Question: I am making use of the 'UIWebView' to render some HTML. However, although the width of my webview is 320 my HTML is still shown full width and can be scrolled horizontally.
I want to achieve the same thing the native mail application achieves which is it fits all content within that width without zooming out - how does the native mail application render HTML like this?
## Update
I thought making use of the viewport meta tag will help, but I couldn't get this to work.
This is what is happening:

As you can see the content does not fit the device width. I've tried so many combinations of 'viewport' meta tag. The below is an example of what happens when I try Martins suggestion.
Original HTML is can be found <URL>.
The way this HTML is rendered by the <URL>.
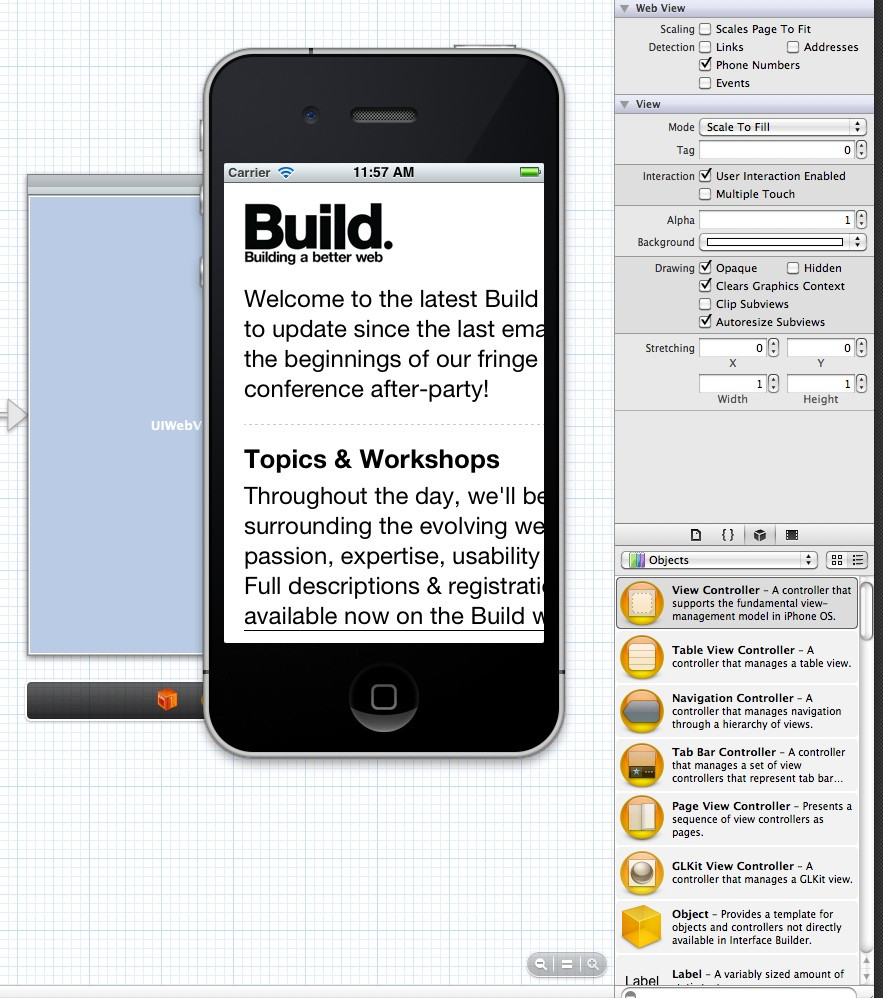
Answer: Here's what you do:
In your UI controller that owns the web view, make it a 'UIWebViewDelegate'.
Then where you set the URL to load, set the delegate as the controller:
'''
NSString *urlAddress = @"http://dl.dropbox.com/u/50941418/2-build.html";
NSURL *url = [NSURL URLWithString:urlAddress];
NSURLRequest *requestObj = [NSURLRequest requestWithURL:url];
[webView loadRequest:requestObj];
webView.delegate = self;
'''
And finally implement the 'webViewDidFinishLoad:' to correctly set the zoom level:
'''
- (void)webViewDidFinishLoad:(UIWebView *)theWebView
{
CGSize contentSize = theWebView.scrollView.contentSize;
CGSize viewSize = theWebView.bounds.size;
float rw = viewSize.width / contentSize.width;
theWebView.scrollView.minimumZoomScale = rw;
theWebView.scrollView.maximumZoomScale = rw;
theWebView.scrollView.zoomScale = rw;
}
'''
Option B, you can try to alter the HTML (this example does the job but is less than perfect from an HTML parsing standpoint. I just wanted to illustrate my point. It does work for your example, and probably most cases. The inset of 40 can probably be detected programmatically, I didn't try to research that.
'''
NSString *urlAddress = @"http://dl.dropbox.com/u/50941418/2-build.html";
NSURL *url = [NSURL URLWithString:urlAddress];
NSString *html = [NSString stringWithContentsOfURL:url encoding:[NSString defaultCStringEncoding] error:nil];
NSRange range = [html rangeOfString:@"<body"];
if(range.location != NSNotFound) {
// Adjust style for mobile
float inset = 40;
NSString *style = [NSString stringWithFormat:@"<style>div {max-width: %fpx;}</style>", self.view.bounds.size.width - inset];
html = [NSString stringWithFormat:@"%@%@%@", [html substringToIndex:range.location], style, [html substringFromIndex:range.location]];
}
[webView loadHTMLString:html baseURL:url];
'''